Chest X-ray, PA view. Patient: 81 years old, sex M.
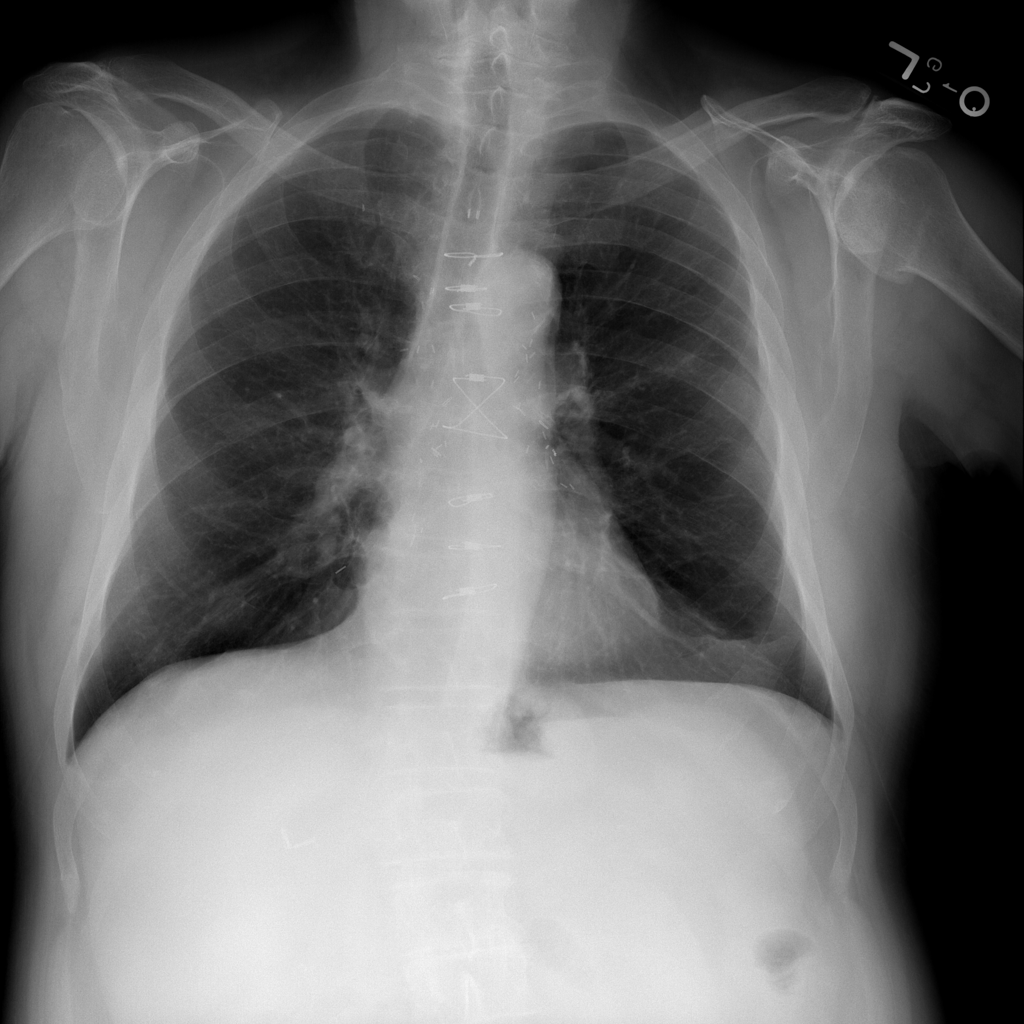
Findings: No Finding